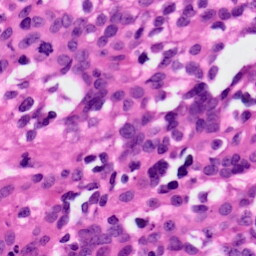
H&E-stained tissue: Ovarian